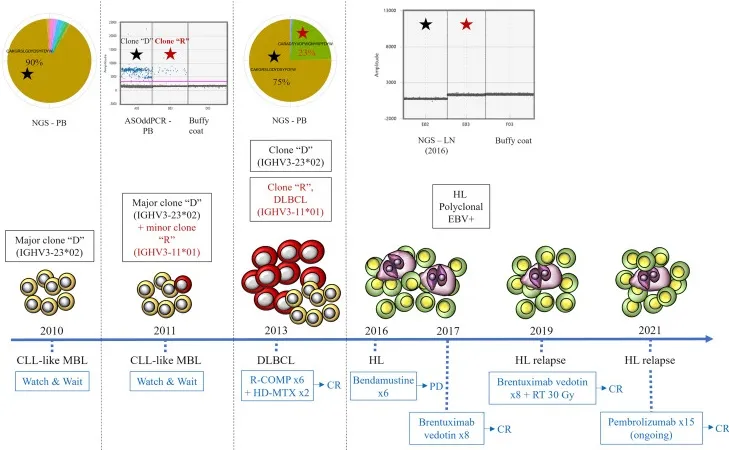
Clonal relationships by Ig-rep and ASO-ddPCR and clinical evolution of the three lymphoid neoplasms. Clone "D" (indicated with a black star) was detected in the PB sample collected at the time of MBL diagnosis and was persistent in the PB collected at the time of DLBCL. Clone "R" (ie, the clone identified in the lymph node biopsy at the time of DLBCL transformation, indicated with a red star) was undetectable by NGS of Ig-rep in the PB sample collected at the time of MBL diagnosis, whereas it became detectable by ASO-ddPCR in an interim PB sample collected during the "watch & wait" period (where it coexisted with clone "D"). Neither clone "D" nor clone "R" were detectable in the lymph node specimen collected at the time of HL. ASO-ddPCR, allele-specific oligonucleotide-droplet digital PCR; NGS, next-generation sequencing; Ig-rep, immunoglobulin repertoire; PB, peripheral blood; LN, lymph node; DLBCL, diffuse large B-cell lymphoma; HL, Hodgkin's lymphoma; MBL, monoclonal B-cell lymphocytosis; EBV, Epstein-Barr virus; R-COMP, rituximab, cyclophosphamide, liposomal doxorubicin, vincristine, prednisone; HD-MTX, high-dose methotrexate; CR, complete response; PD, progressive disease; RT, radiotherapy.
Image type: pathology (giemsa)